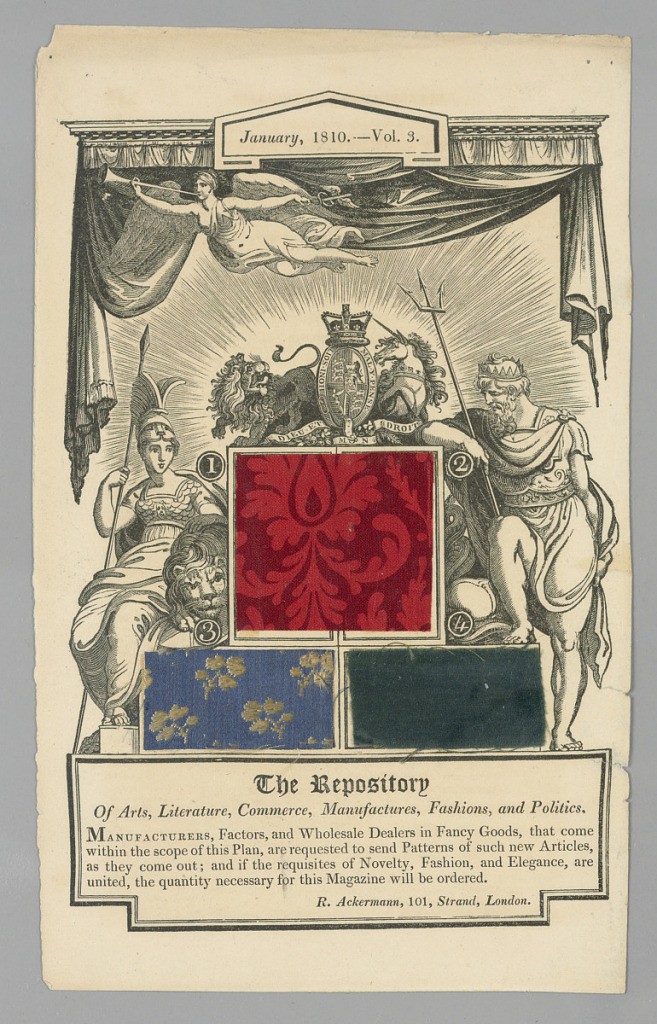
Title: Page from Ackermann's "Repository of the Arts, Science etc,"
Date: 1810
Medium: e.) paper, cotton, silk Technique: e.) printed and glazed plain weave; plain weave with weft-float patterning; cut-pile weave
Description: Component "e" is a page from Ackermann's Repository, January 1810. Page contains printed graphics and three textile swatches: two wovens and one printed.